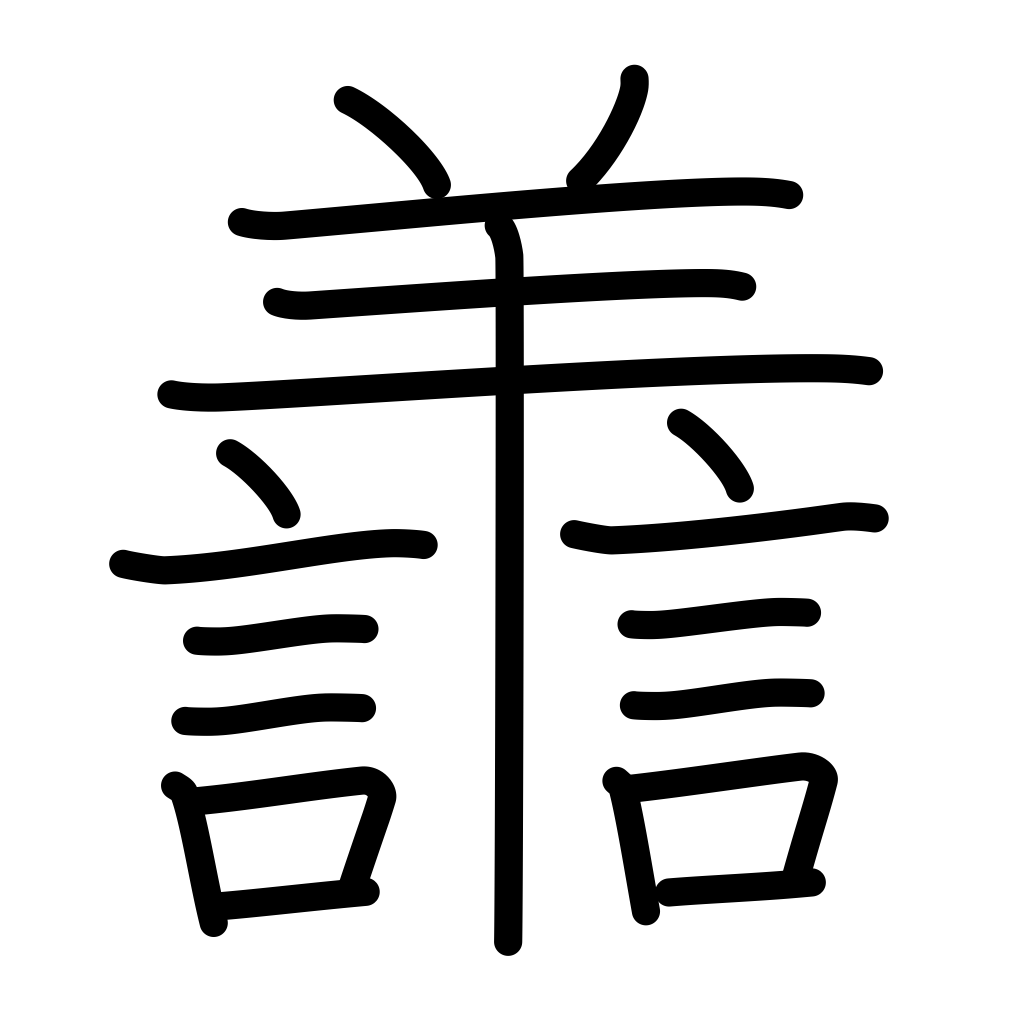
Meaning: virtuous, good, goodness